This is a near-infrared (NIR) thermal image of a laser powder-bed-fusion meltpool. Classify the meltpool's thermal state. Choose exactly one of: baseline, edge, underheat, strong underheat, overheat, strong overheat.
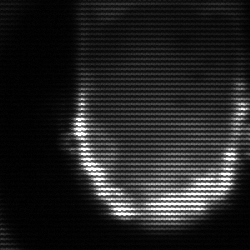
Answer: baseline